Interaction volume radius: 5 \u00c5
Interaction volume height: 25 \u00c5
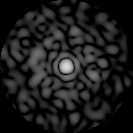
Disorder parameter: 0.8844